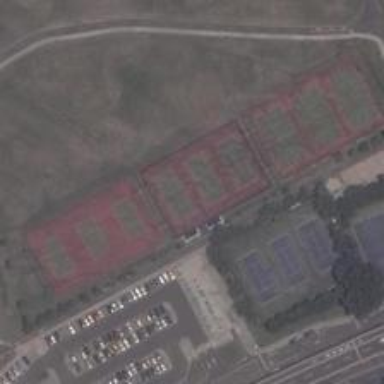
This area is still under construction while its parking lot and a lot of courts have been built .